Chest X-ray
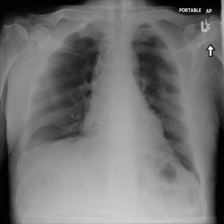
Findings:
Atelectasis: negative
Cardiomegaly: negative
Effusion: negative
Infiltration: negative
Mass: negative
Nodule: negative
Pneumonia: negative
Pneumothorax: negative
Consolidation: negative
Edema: negative
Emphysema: negative
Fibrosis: negative
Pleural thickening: negative
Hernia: negative